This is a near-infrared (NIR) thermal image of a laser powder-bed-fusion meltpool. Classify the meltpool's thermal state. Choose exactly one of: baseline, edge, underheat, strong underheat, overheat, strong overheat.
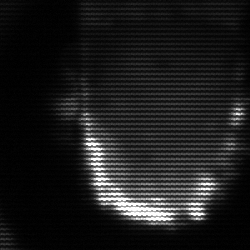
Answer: baseline